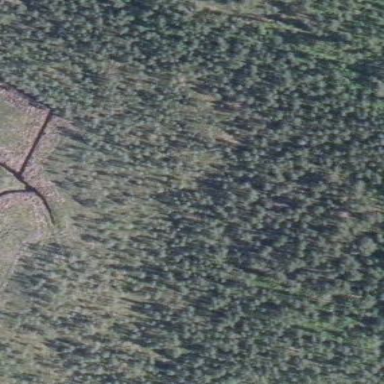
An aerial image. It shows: Woodland with needle-leaved trees.